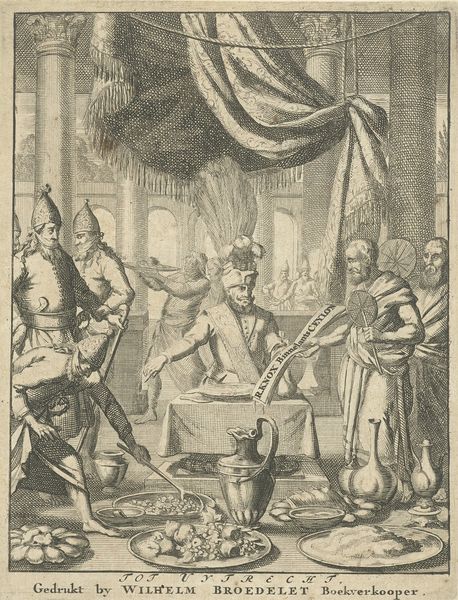
Titel: Twee priesters bieden een koning tijdens de maaltijd een geopend boek aan
Künstler: Jan Luyken
Standort: Amsterdam
Institution: Rijksmuseum
Schlagwörter: mann, männer, orientalisch, druck, gastmahl, utrecht, wilhelm broedelet